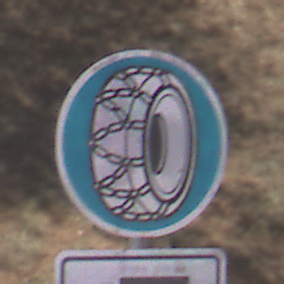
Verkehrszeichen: SchneekettenVorgeschrieben
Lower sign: MehrspurigeFahrzeuge2
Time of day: Midday
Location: Outdoor (RoadRail)
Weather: Clear
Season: NotSpecified
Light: Natural